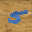
Label: 5